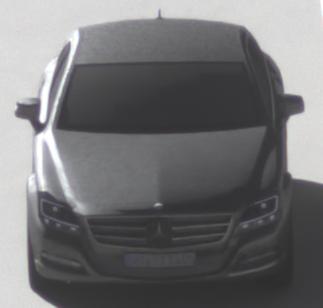
Make: Mercedes-Benz
Model: CLS Coupé 350
Detailed model: CLS-Class (218) Coupé
Model produced from: 2011/01
Model produced until: 2014/07
Doors: 4
Color: gray
Road condition: dry road
Daytime: morning or afternoon
Contrast: high contrast